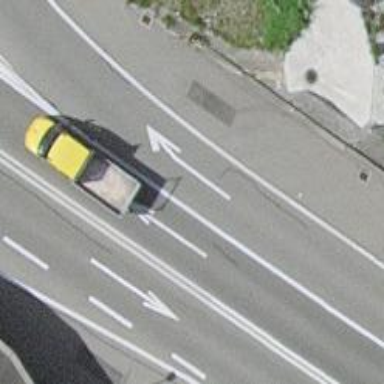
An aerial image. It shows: Asphalt trunk link road.